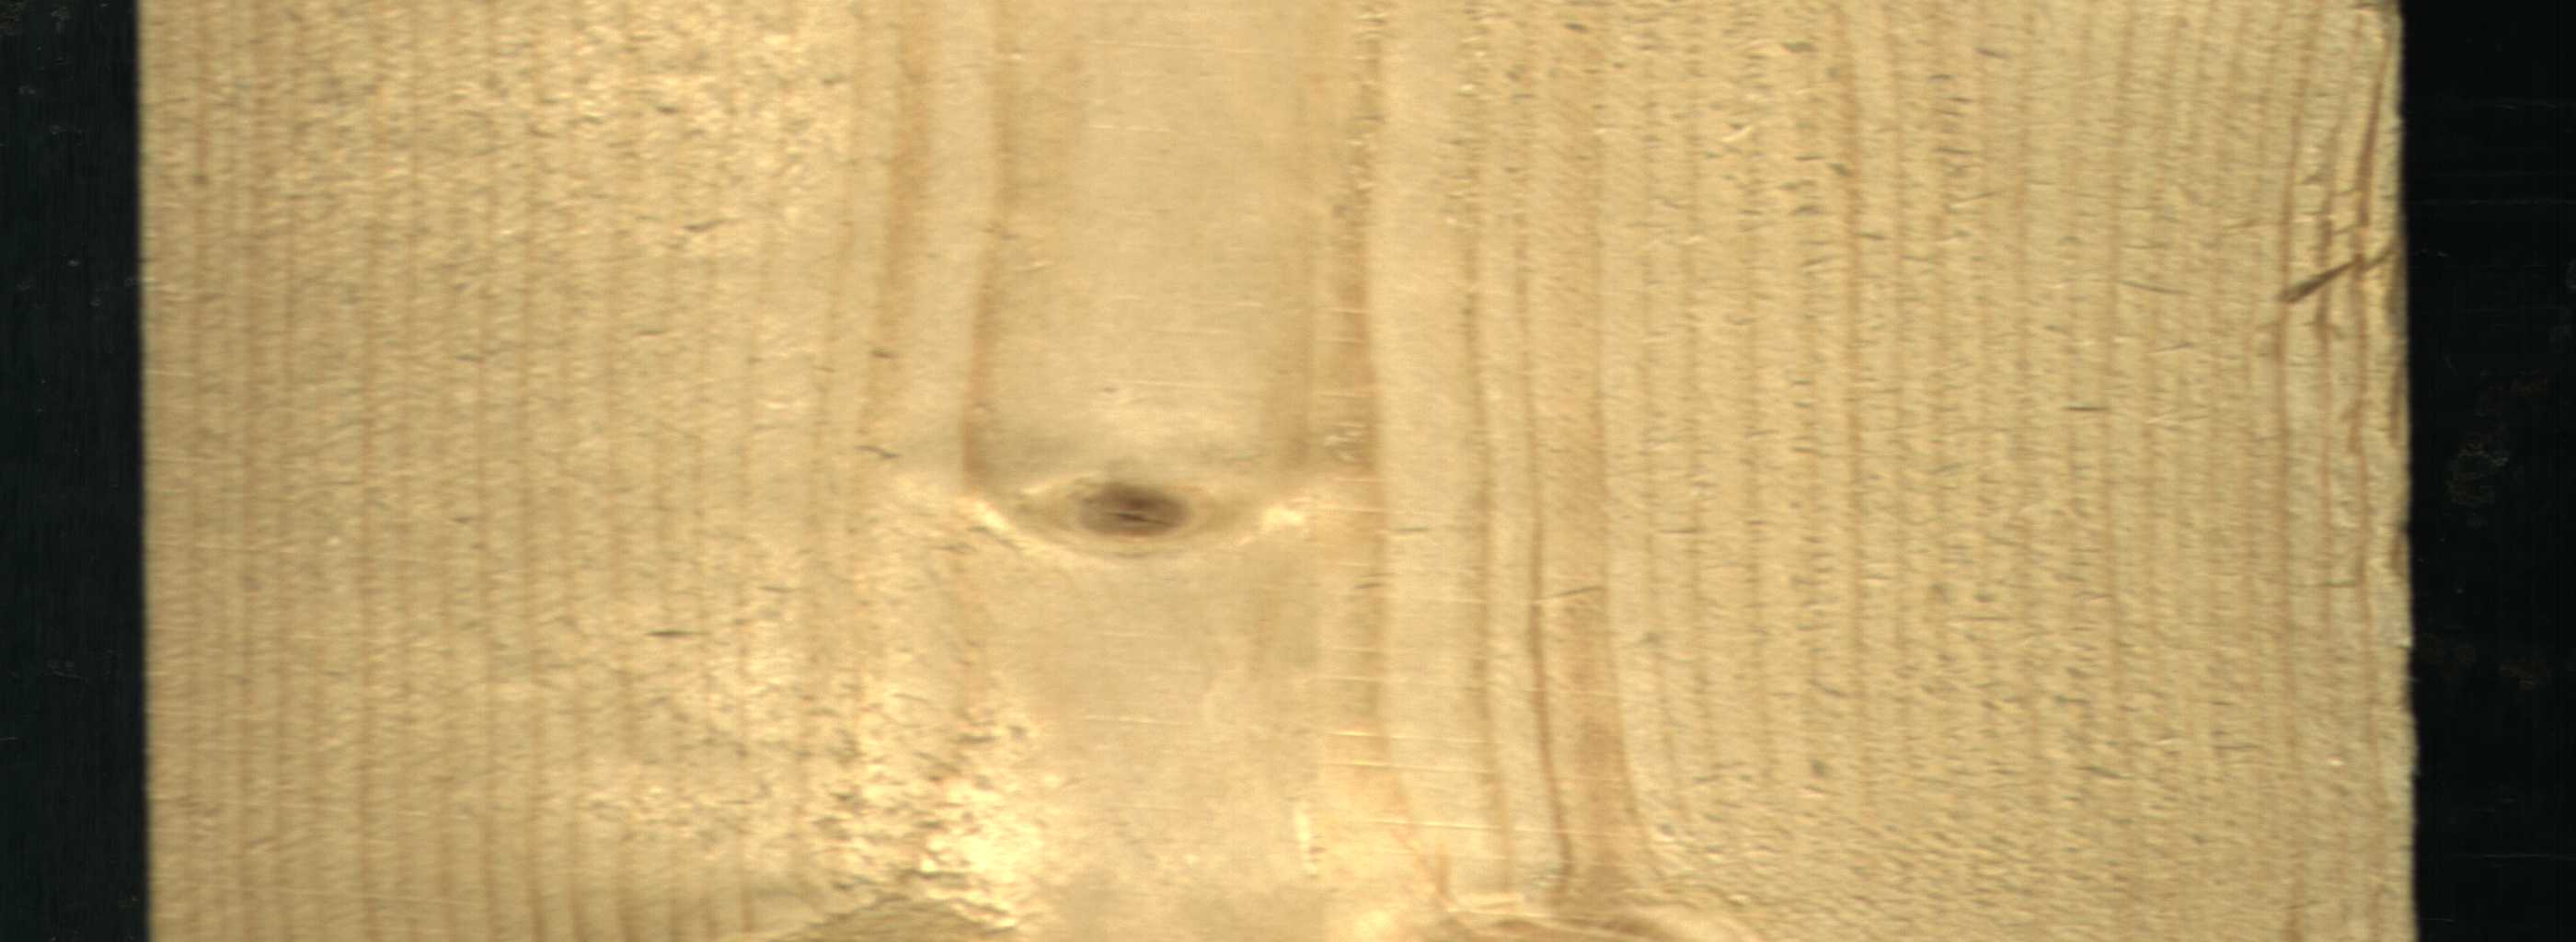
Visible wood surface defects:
Live_Knot